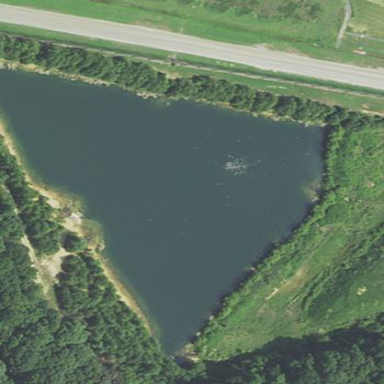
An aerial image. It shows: Pond surrounded by natural water.